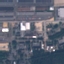
Land use / land cover: Industrial